Field crop: maize
Growth stage: 2
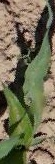
Species: maize